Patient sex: M
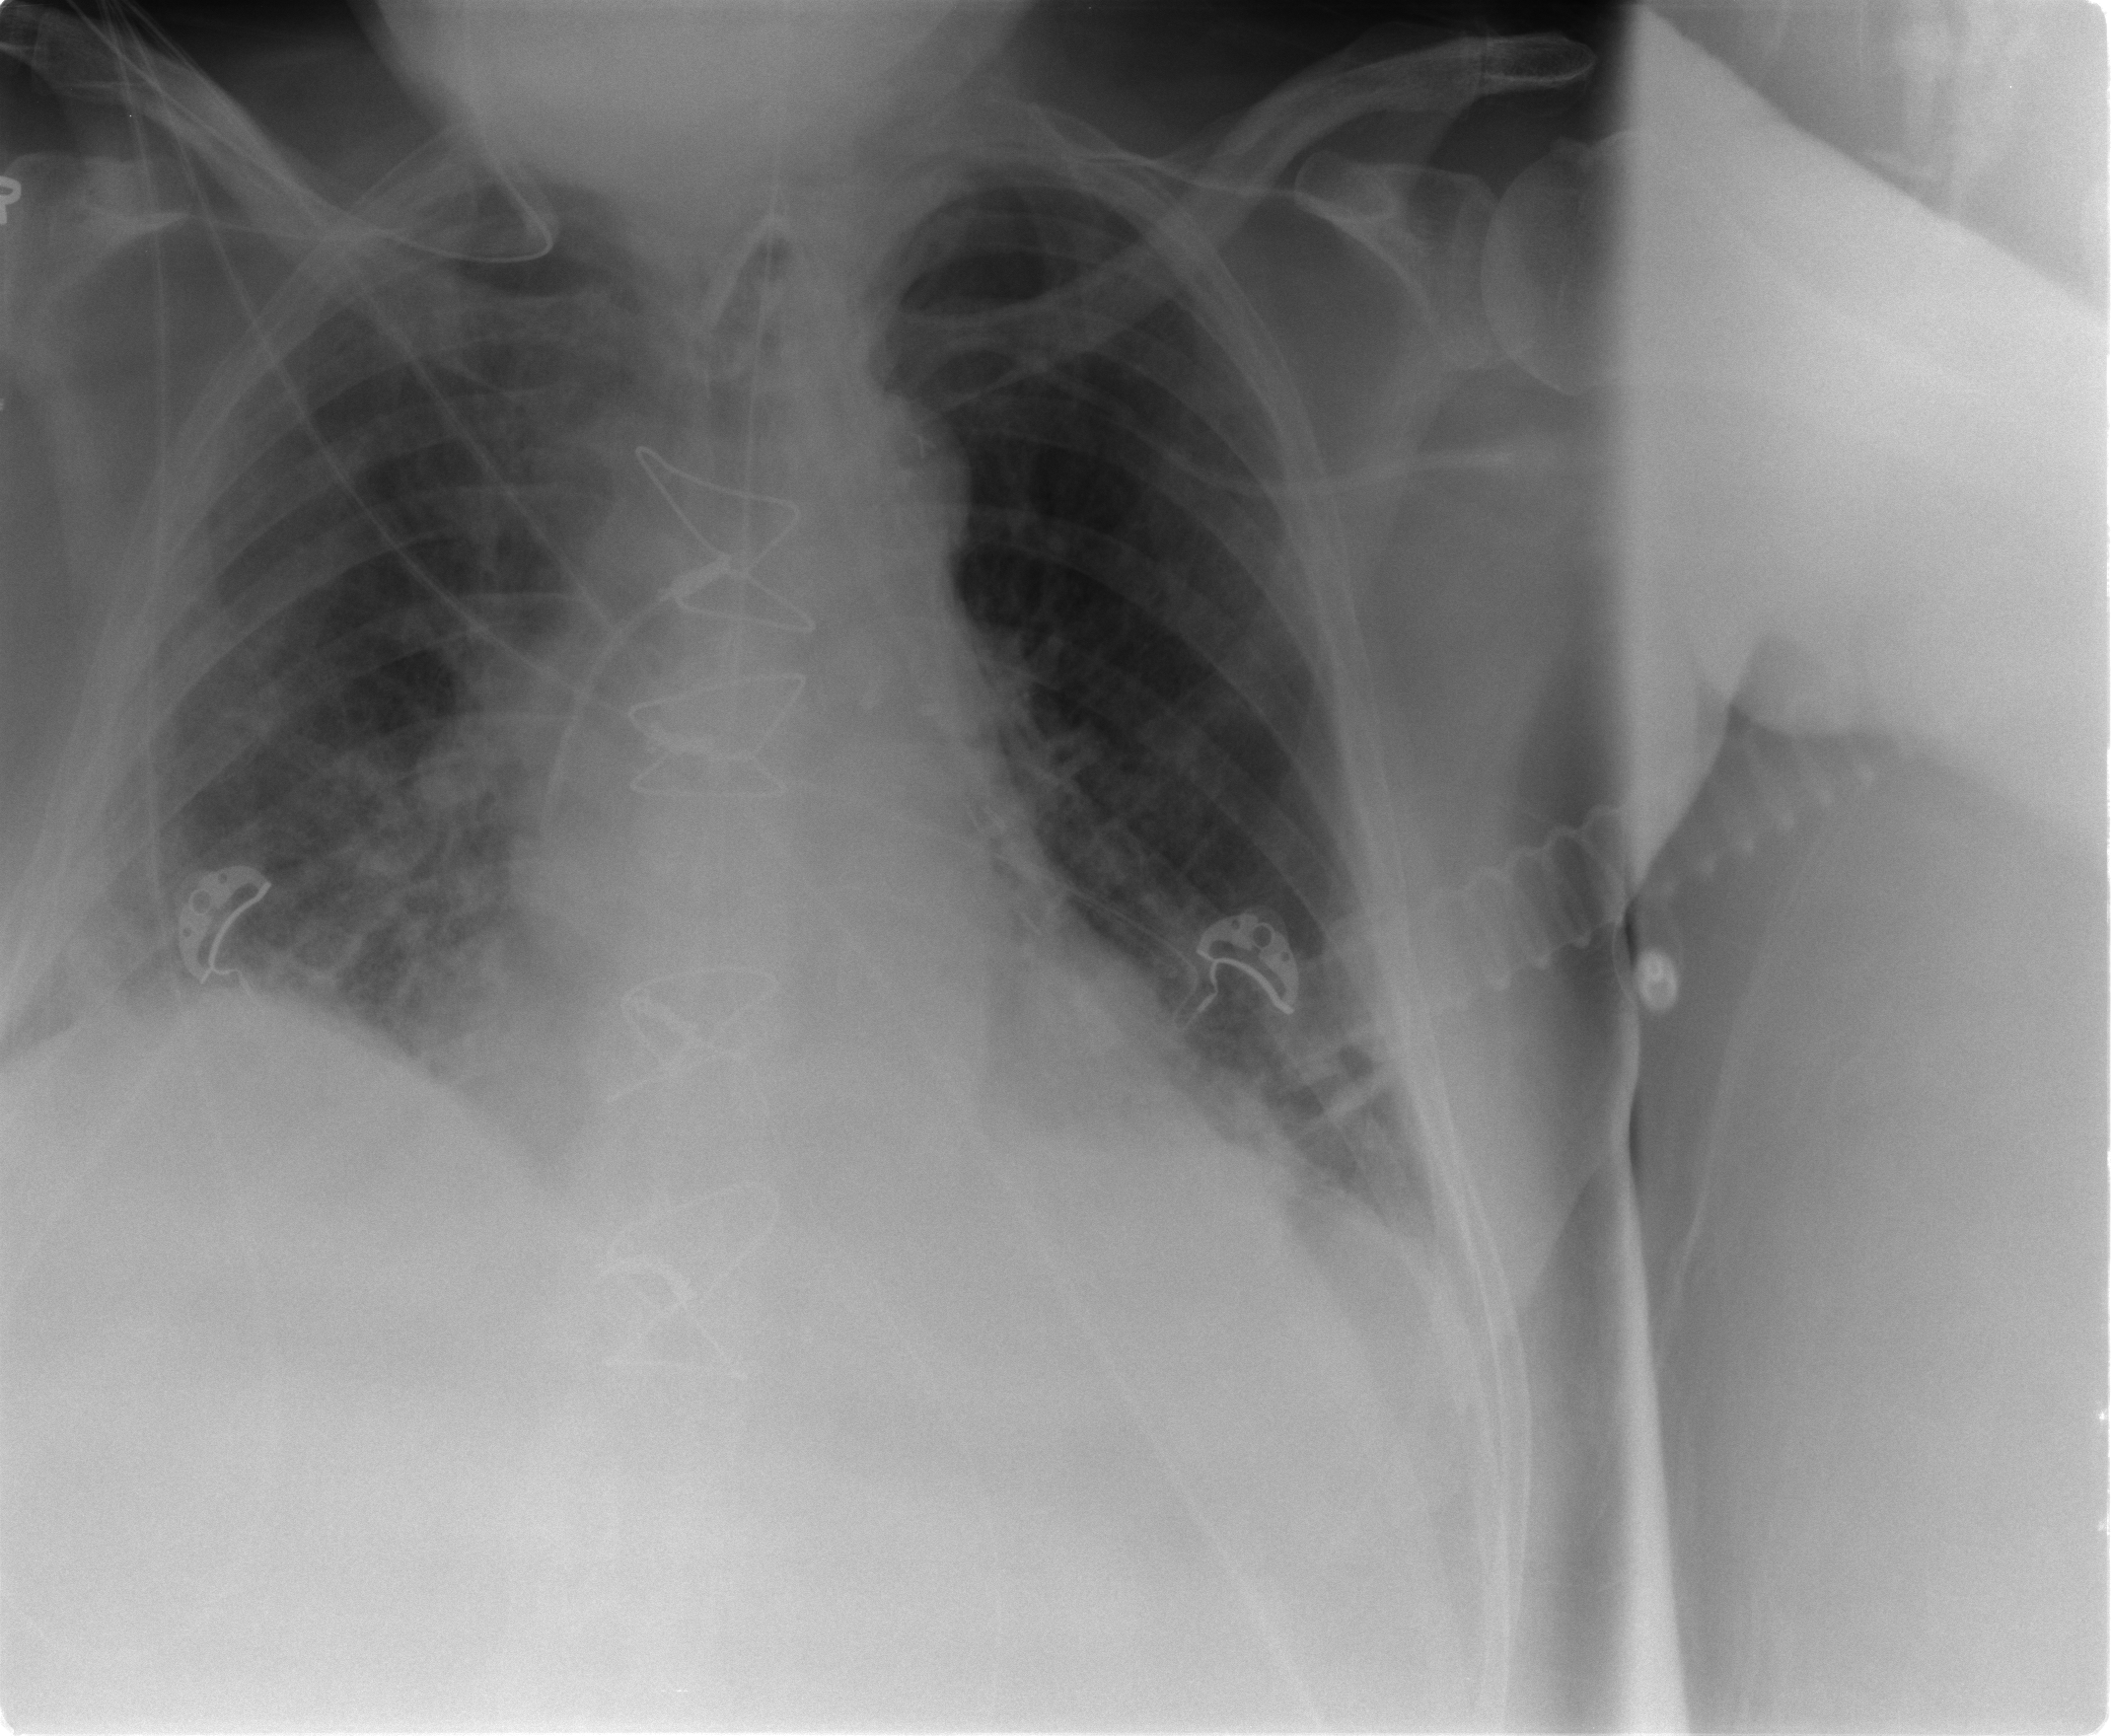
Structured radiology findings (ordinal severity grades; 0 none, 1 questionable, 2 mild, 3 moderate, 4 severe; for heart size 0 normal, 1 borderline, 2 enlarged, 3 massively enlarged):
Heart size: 2
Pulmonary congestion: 2
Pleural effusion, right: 2
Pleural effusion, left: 2
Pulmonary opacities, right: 3
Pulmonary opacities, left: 1
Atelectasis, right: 3
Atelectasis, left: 2